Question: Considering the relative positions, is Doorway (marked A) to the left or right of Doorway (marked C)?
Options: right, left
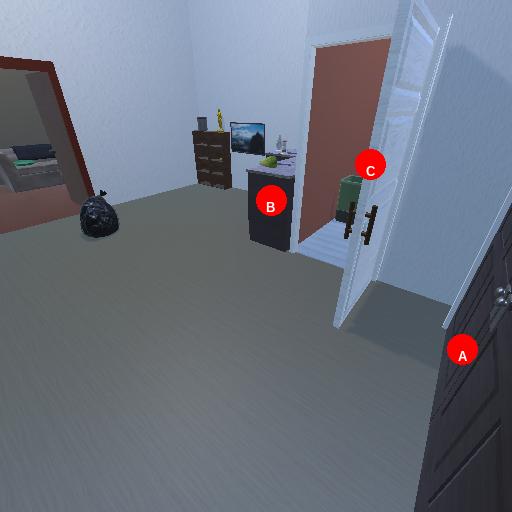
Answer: right